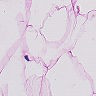
Metastatic tissue present: no